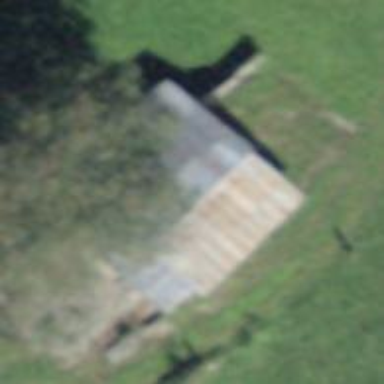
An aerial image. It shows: Rural barn.